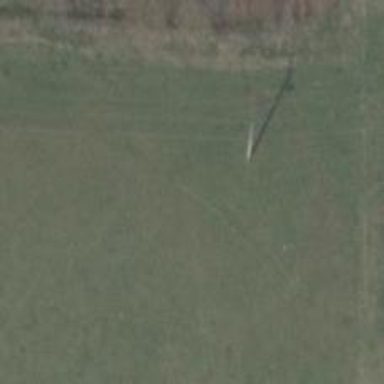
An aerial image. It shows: Power pole.